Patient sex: M
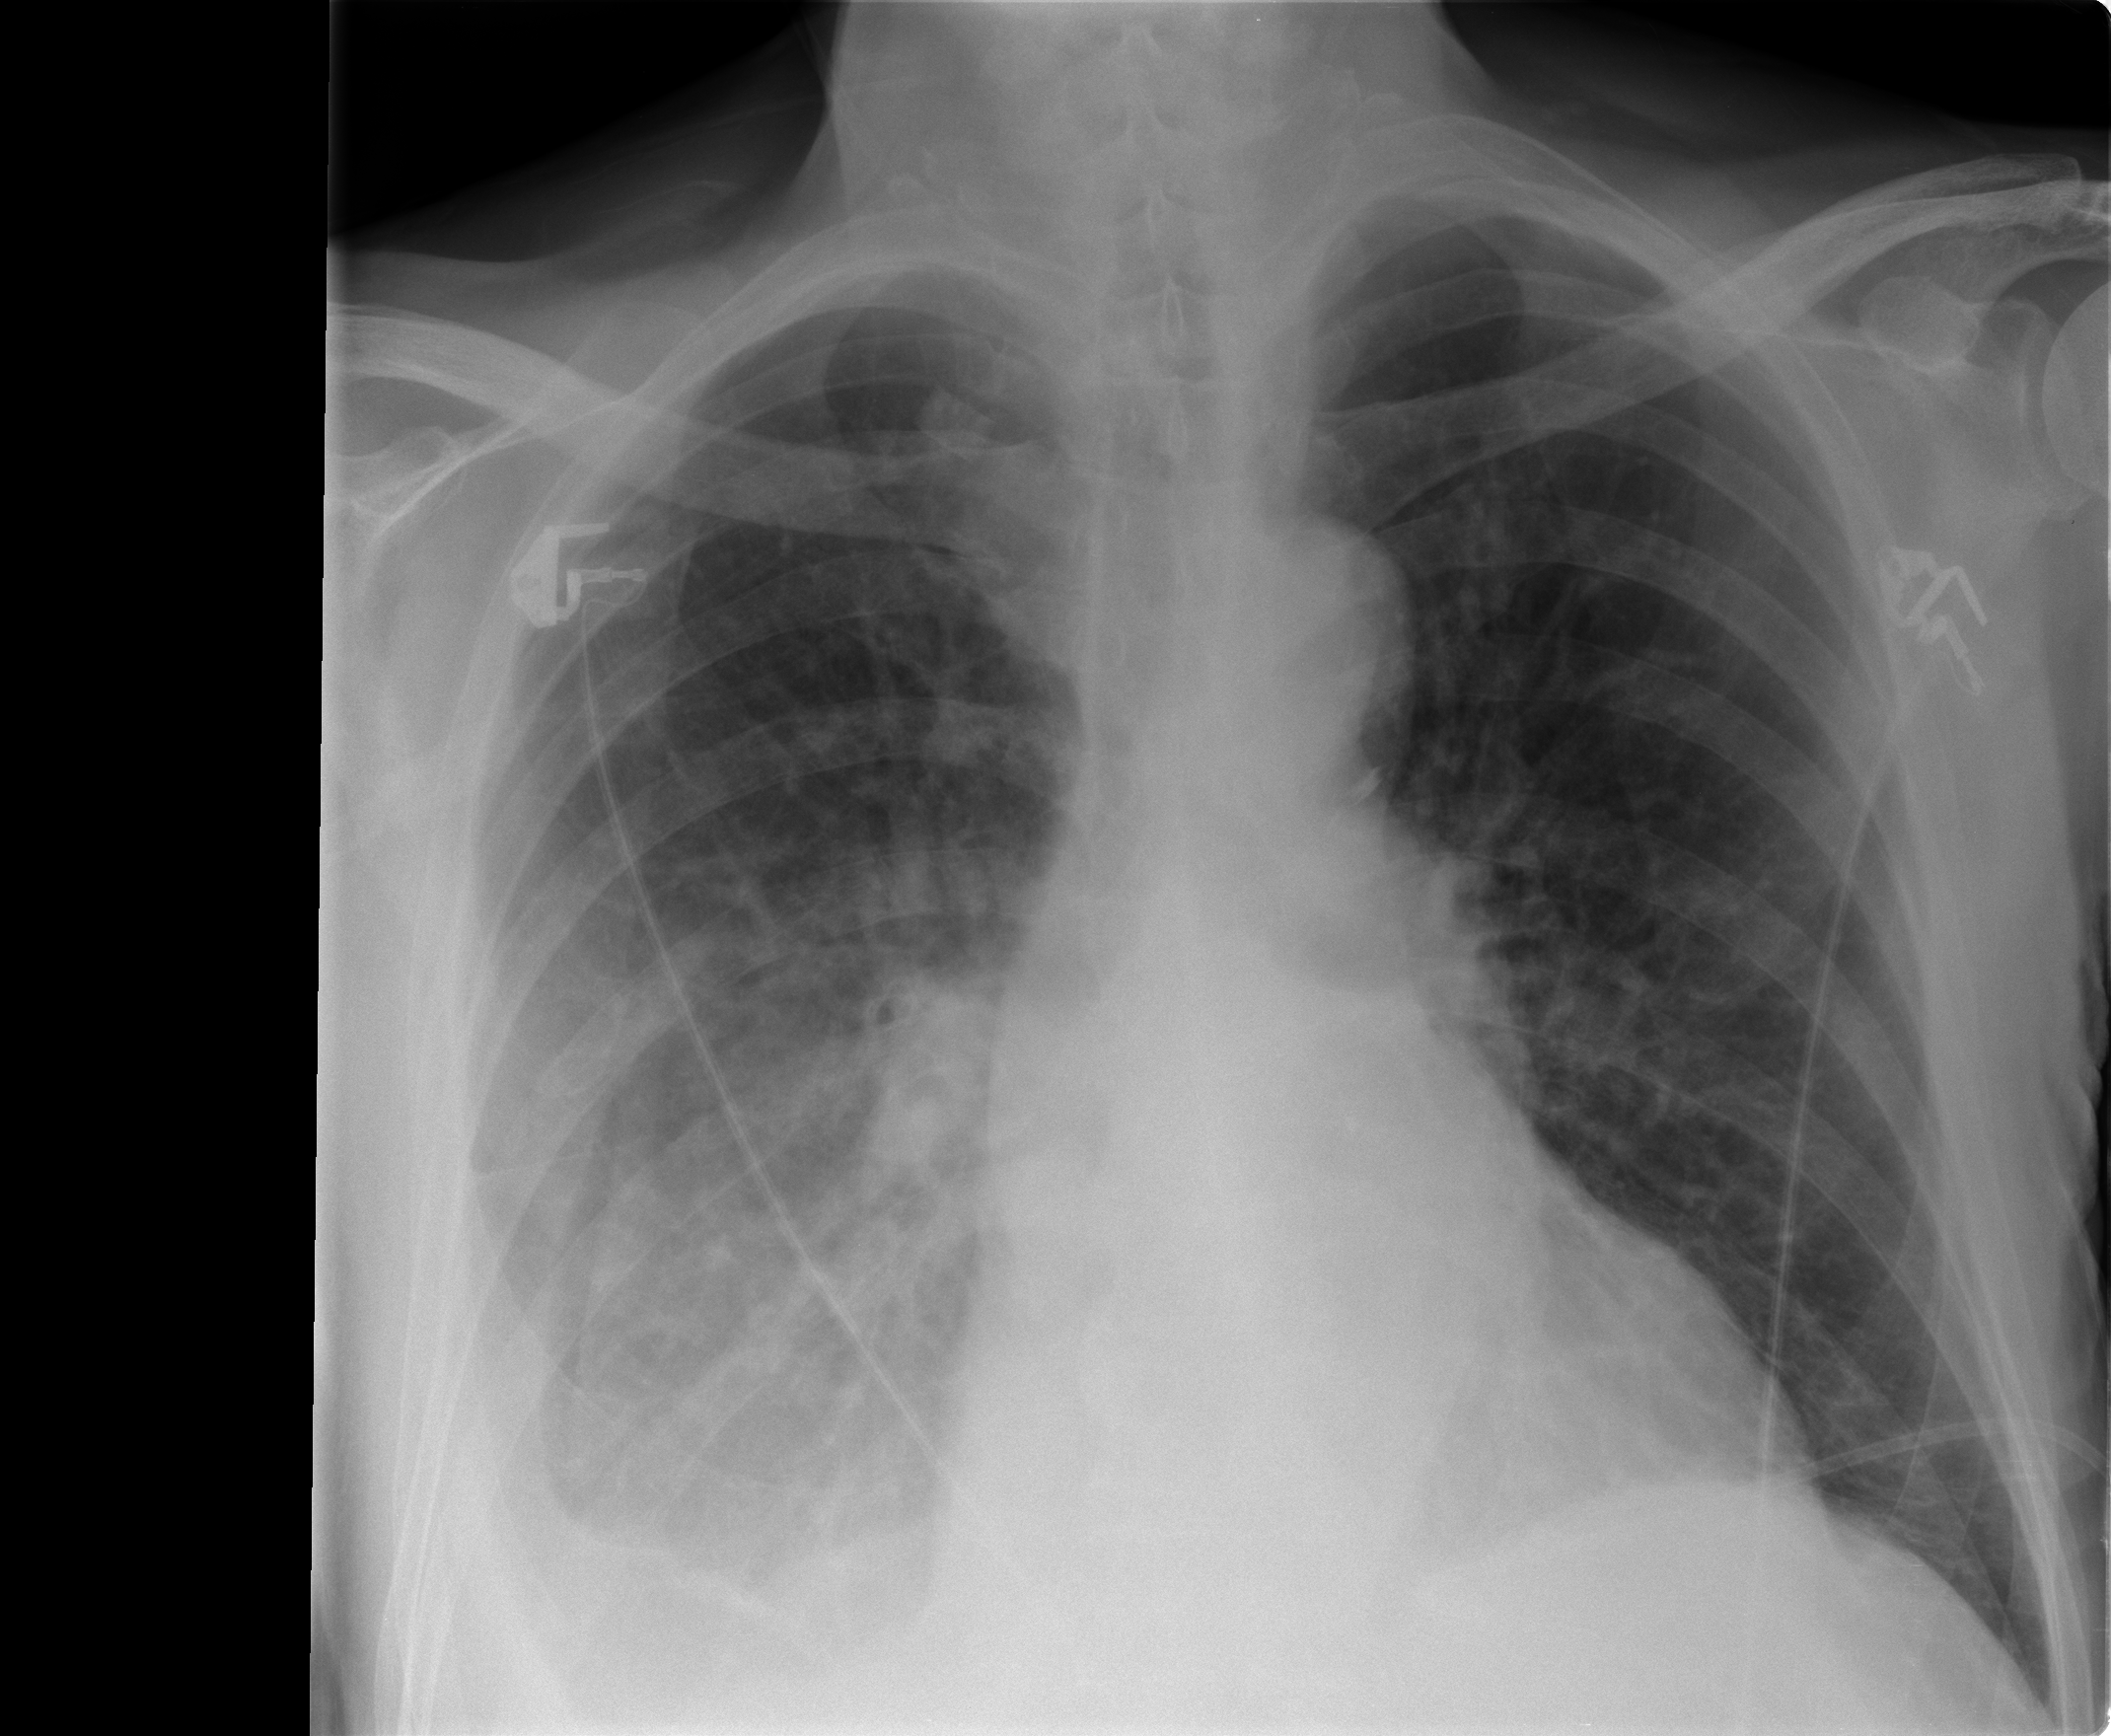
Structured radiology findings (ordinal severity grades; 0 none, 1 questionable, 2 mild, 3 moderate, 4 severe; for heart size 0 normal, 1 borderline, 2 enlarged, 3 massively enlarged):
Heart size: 1
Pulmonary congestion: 2
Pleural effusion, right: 3
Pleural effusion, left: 0
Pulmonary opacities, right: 2
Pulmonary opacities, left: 0
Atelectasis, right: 3
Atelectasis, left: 0